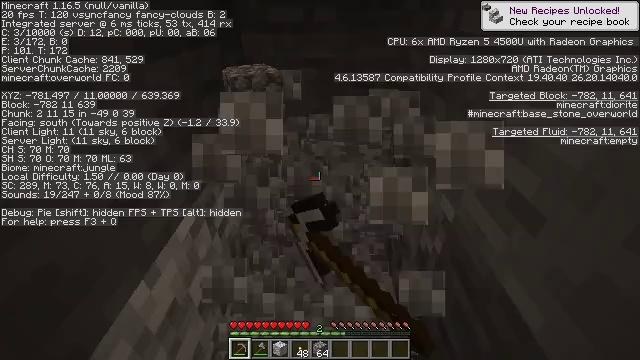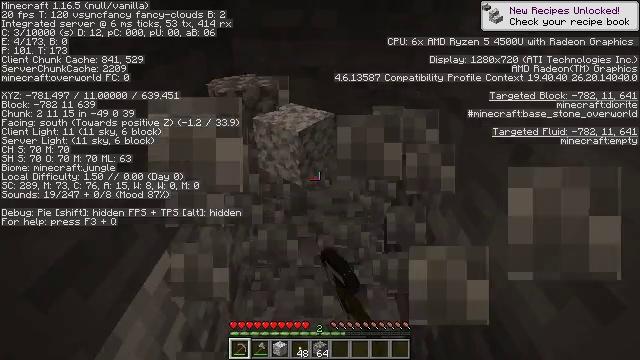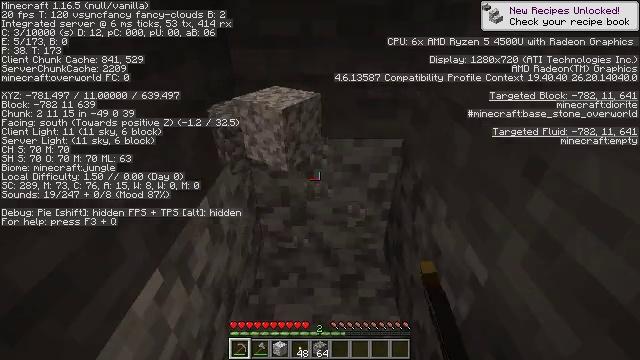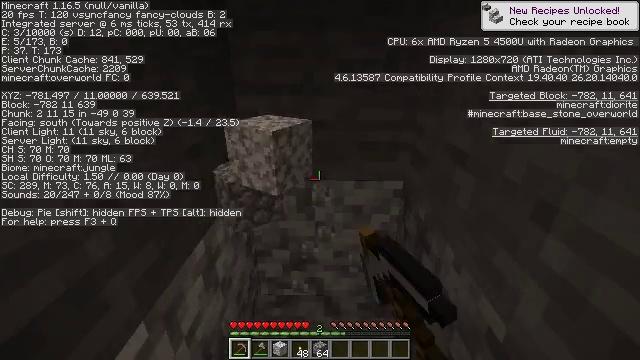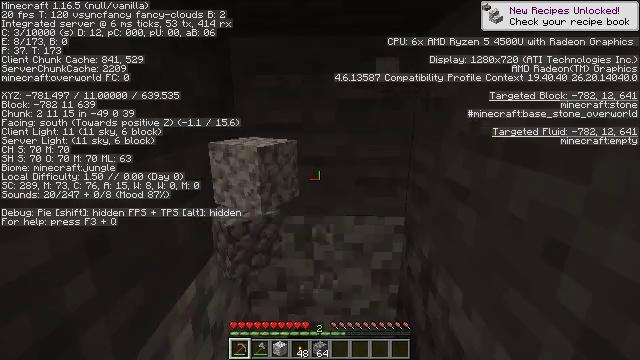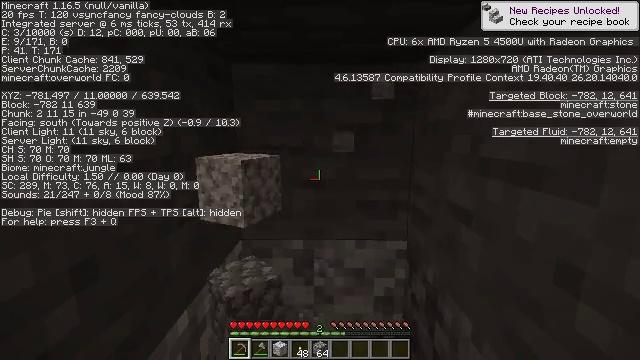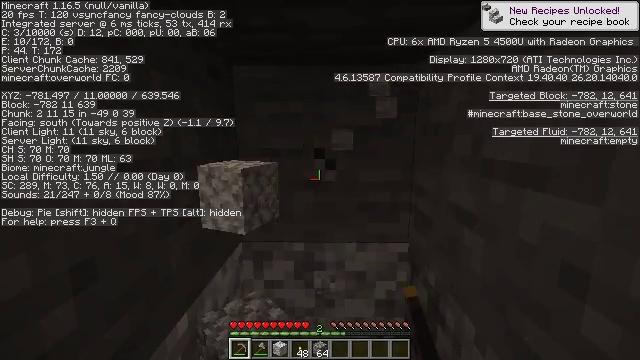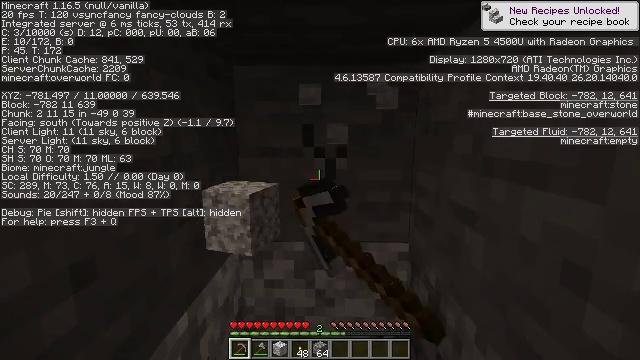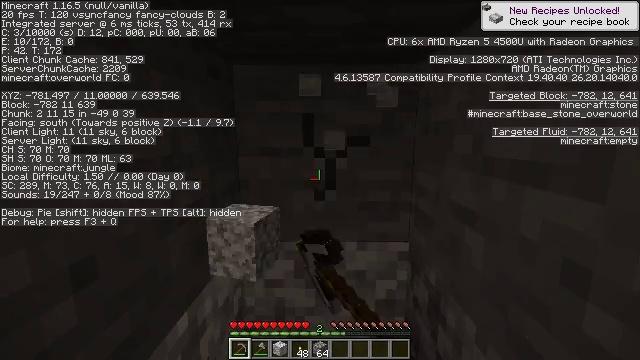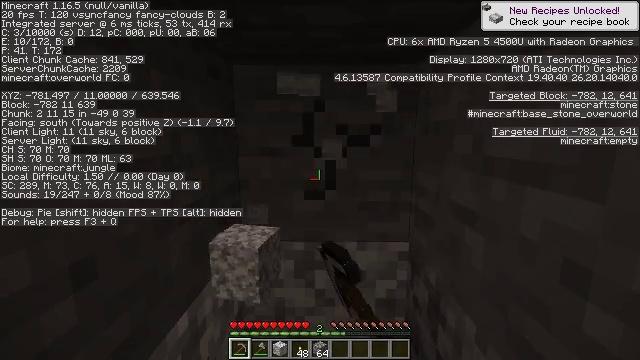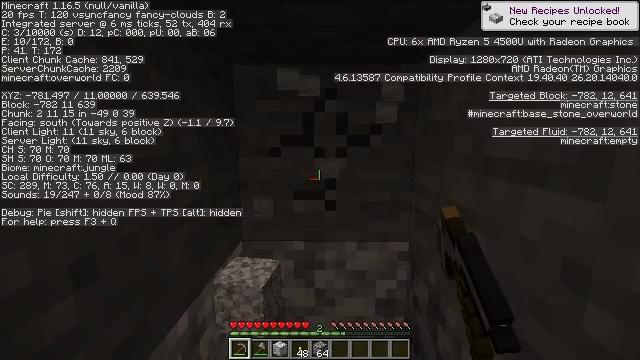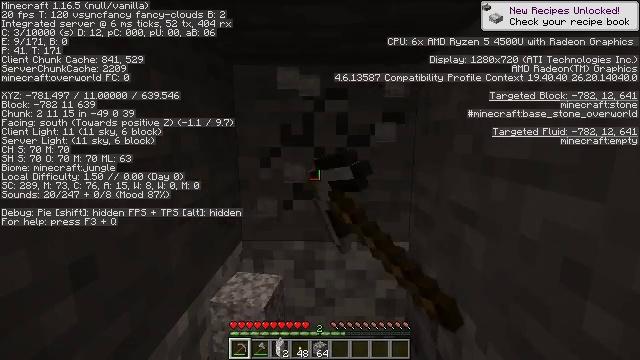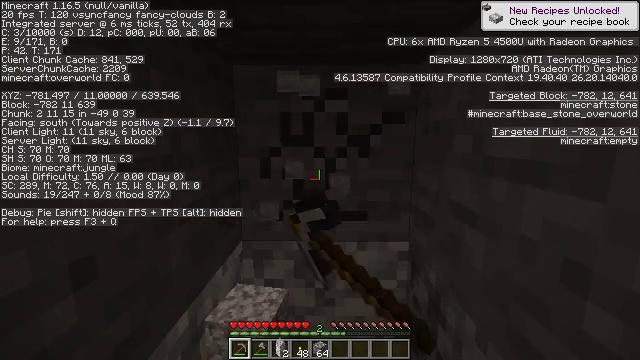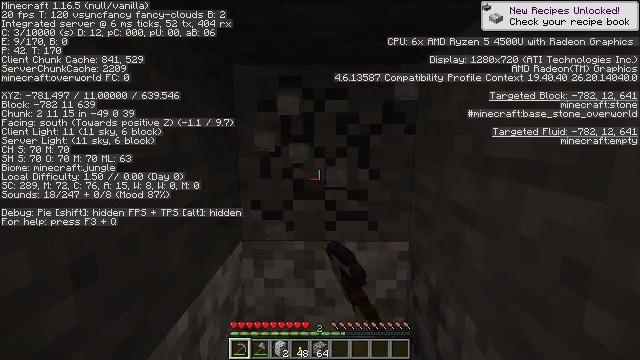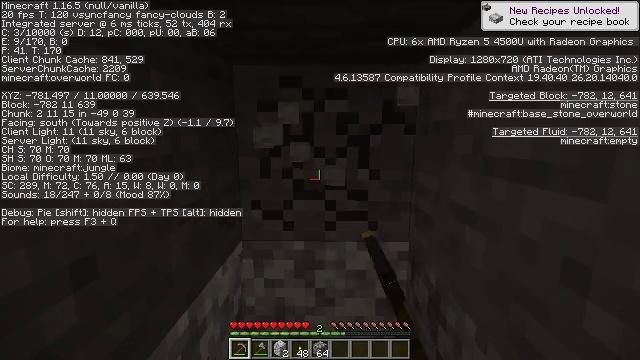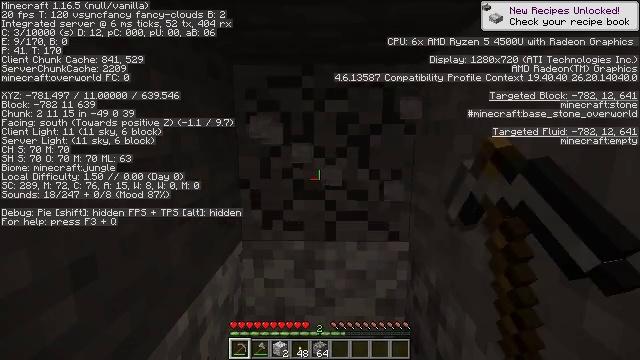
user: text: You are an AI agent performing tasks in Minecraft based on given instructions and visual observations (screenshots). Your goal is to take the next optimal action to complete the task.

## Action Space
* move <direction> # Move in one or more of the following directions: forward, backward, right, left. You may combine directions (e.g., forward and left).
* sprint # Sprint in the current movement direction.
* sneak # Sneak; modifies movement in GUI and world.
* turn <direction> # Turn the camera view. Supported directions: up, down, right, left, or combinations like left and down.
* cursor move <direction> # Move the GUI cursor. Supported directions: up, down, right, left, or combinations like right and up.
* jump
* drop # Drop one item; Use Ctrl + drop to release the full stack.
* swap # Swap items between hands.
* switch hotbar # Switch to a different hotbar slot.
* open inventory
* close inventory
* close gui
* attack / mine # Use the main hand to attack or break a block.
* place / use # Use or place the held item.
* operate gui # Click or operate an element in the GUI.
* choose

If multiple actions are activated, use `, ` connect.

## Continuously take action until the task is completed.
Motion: motion action
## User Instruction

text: Harvest stone in the caves.
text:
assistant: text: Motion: attack / mine
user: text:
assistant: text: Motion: turn up, attack / mine
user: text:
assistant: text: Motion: turn up, attack / mine
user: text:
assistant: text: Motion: turn up, attack / mine
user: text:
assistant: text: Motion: turn up, attack / mine
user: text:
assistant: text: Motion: attack / mine
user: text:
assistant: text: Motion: attack / mine
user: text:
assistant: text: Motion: attack / mine
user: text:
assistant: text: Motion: attack / mine
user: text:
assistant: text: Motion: attack / mine
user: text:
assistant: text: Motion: attack / mine
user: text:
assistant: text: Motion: attack / mine
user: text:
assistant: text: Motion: attack / mine
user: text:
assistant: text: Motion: attack / mine
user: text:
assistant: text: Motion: attack / mine
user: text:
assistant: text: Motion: attack / mine
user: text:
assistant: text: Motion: attack / mine
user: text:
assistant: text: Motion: attack / mine
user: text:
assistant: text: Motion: attack / mine
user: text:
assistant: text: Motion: attack / mine
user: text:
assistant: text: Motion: attack / mine